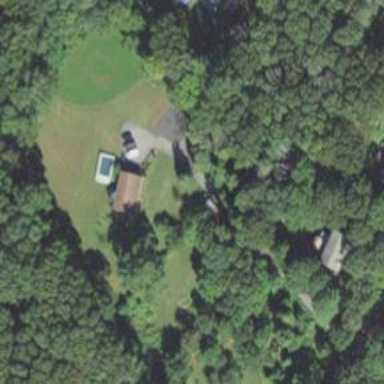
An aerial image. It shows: Residential driveway.